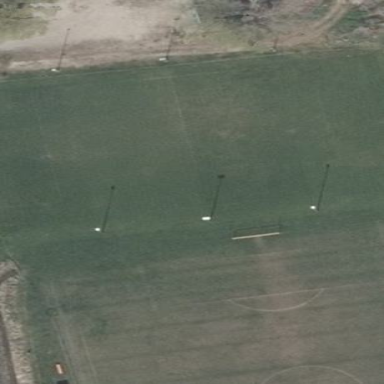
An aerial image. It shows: Multi-sport pitch for leisure and various sports activities.